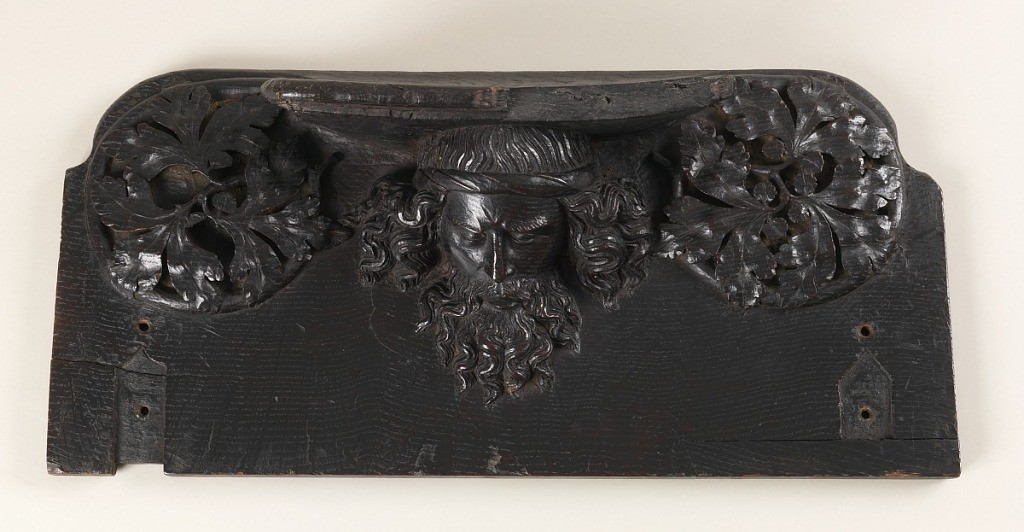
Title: Misericord (2)
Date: early 14th century
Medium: Carved wood (oak), gilding (traces)
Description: Two roughly rectangular choir seats, each carved on undersurface, with shallow rests supported by: a stooped figure of a bearded man flanked by foliate roundels (-1a); head of a bearded man with flowing hair, flanked by foliate roundles (-1b); each seat with indentations for hinges on lower left and right.